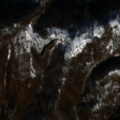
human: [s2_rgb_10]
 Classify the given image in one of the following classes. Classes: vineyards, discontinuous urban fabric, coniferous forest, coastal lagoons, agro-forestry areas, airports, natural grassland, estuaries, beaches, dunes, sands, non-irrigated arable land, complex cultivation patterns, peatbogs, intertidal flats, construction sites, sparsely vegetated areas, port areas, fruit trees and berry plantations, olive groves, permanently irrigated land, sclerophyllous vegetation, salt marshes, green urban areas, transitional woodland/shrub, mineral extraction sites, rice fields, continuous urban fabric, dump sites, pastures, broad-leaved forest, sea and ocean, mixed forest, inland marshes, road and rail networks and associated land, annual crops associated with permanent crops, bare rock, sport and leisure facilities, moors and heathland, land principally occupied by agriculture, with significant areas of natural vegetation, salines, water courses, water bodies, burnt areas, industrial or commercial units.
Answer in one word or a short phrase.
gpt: land principally occupied by agriculture, with significant areas of natural vegetation, broad-leaved forest